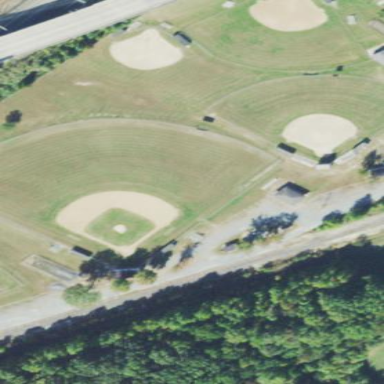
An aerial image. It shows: Baseball pitch with clay surface for the sport.